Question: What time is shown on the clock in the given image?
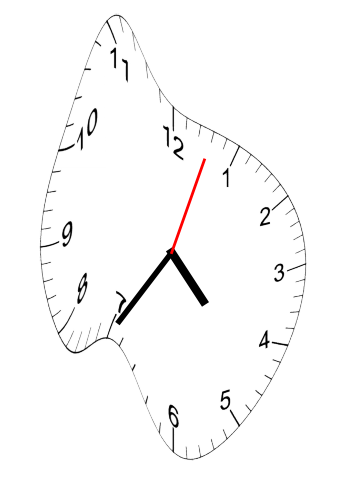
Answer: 04:35:03